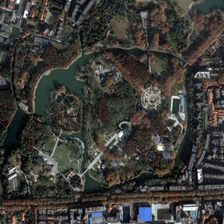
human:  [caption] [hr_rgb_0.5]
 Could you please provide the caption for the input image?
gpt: on the park surrounded by lakes, there are some buildings and writhered plants .

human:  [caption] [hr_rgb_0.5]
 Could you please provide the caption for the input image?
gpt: many buildings are around a park with some green trees .

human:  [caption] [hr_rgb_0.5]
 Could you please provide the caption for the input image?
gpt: on the park surrounded by lakes, there are some buildings and writhered plants .

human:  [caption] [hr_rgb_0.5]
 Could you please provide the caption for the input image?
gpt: many buildings are around a park with some green trees .

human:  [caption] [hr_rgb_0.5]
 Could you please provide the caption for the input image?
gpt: many buildings are around a park with some green trees .